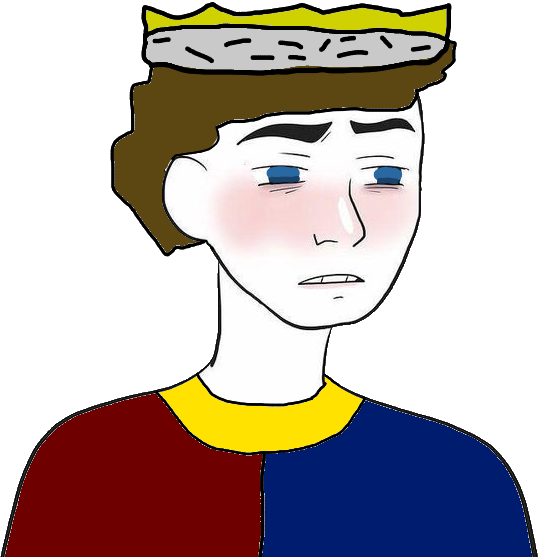
Label: 5_Twinkjak